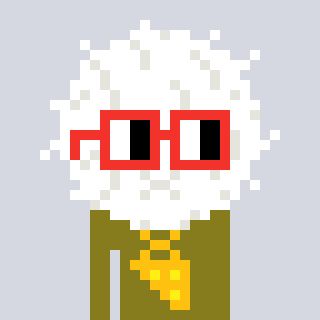
a pixel art character with square red glasses, a cottonball-shaped head and a gunk-colored body on a cool background